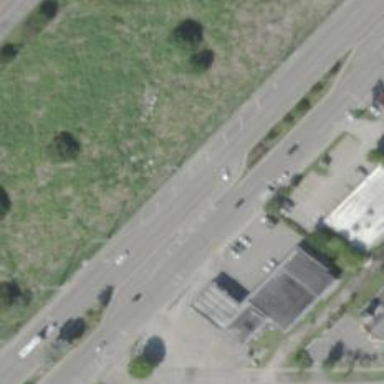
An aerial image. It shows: Asphalt trunk link road.